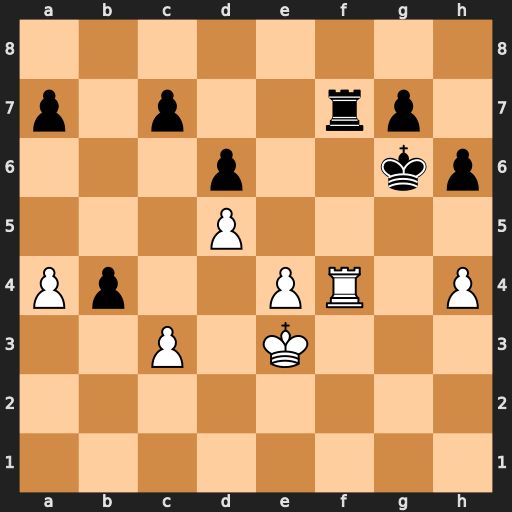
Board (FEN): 8/p1p2rp1/3p2kp/3P4/Pp2PR1P/2P1K3/8/8
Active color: w
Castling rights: -
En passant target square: -
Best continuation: h5+ Kxh5 Rxf7